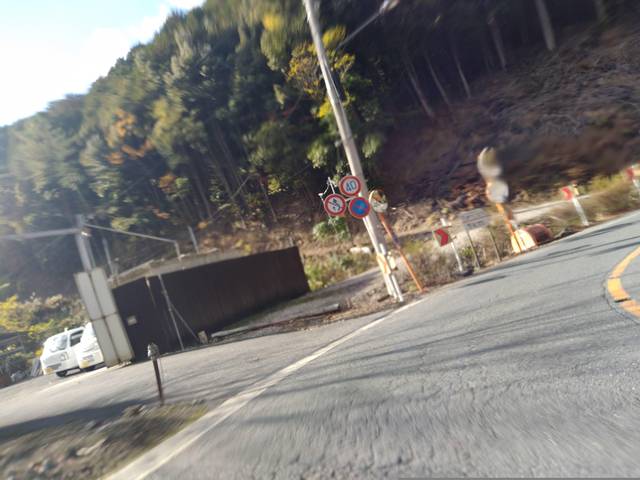
Region: Japan
Coordinates: 35.052, 135.679